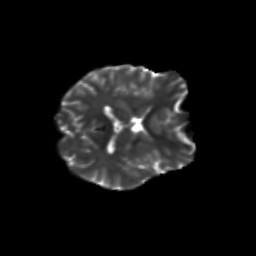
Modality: T2w
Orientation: axial
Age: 21
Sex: male
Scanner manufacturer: siemens
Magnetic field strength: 3 T
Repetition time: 3.5 s
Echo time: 0.113 s